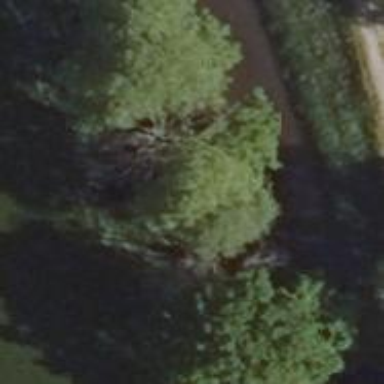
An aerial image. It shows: Row of deciduous broadleaved trees.